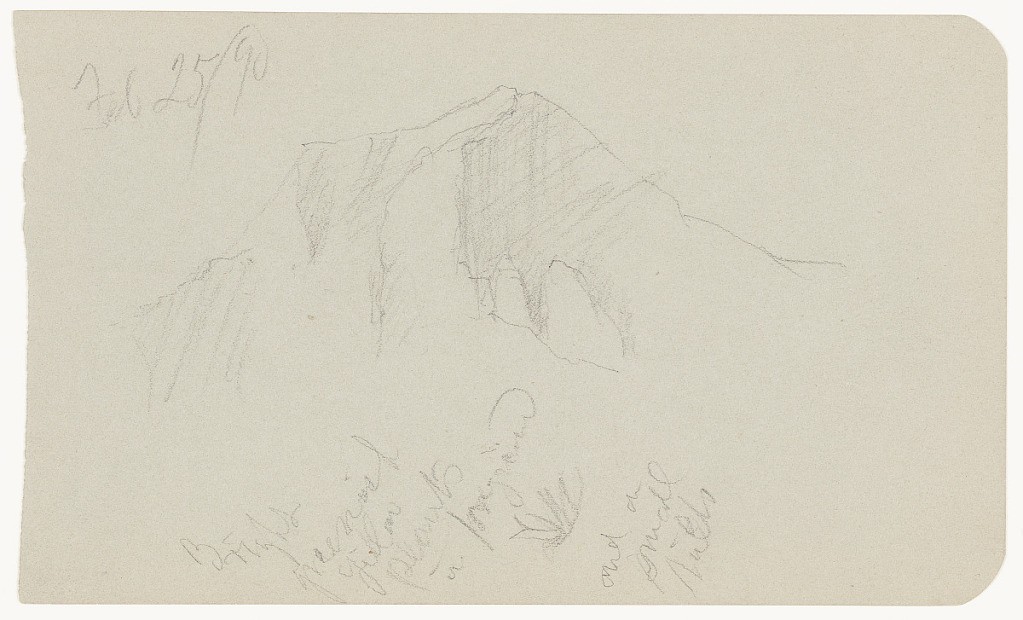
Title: Mountain Summit, Mexico
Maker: Frederic Edwin Church, American, 1826–1900
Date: February 25, 1890
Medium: Graphite on gray-green wove paper
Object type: Drawing
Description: Landscape sketch showing a view of a rugged mountain summit in Mexico. Dominating the composition at center, the peak's rocky ridges cast dark shadows on its flanks. The mountain has one sharp summit at upper center and shorter one beside it at left. At lower center, an isolated sketch of a plant that resembles an agave is included.